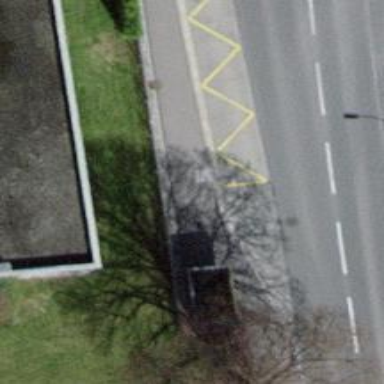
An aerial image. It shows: Bus stop with shelter. It is platform for public transport.